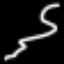
Label: squiggle